Question: I've got a horizontal list as following.
'''
<ul>
<li>Credits Left : 200 USD</li>
<li>Items Cold : 58</li>
<li>System Status : Online</li>
<li>Sync Details : Updated </li>
</ul>
'''
The Css is as following.
'''
#status ul{
height: 100%;
width: 100%;
padding:0px 0px 0px 0px;
margin: 0px;
}
#status li{
float: left;
list-style: none;
display: block;
padding: 20px 10px 20px 10px;
color: #dcdcdc;
font-size: 14px;
font-family:MyriadProReg;
background: url(../images/header_li_bg.jpg) no-repeat top left;
}
'''
But I the last element is not showing the separator image. how can I fix this. The image will explain the issue.

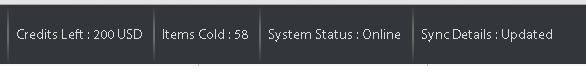
Answer: It's not showing the last separator because you're using a background image on the left of the menu items (none on the right). Here is one way you could fix it using pseudo-elements (IE8+) and absolute positioning.
Add these styles:
'''
#status li {
position:relative;
}
#status li:last-child:after {
display:block;
content:"";
position:absolute;
top:0;
left:100%;
background: url(../images/header_li_bg.jpg) no-repeat top left;
/* width of background image */
width:5px;
/* height of background image */
height:40px;
}
'''